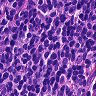
Metastatic tissue present: no